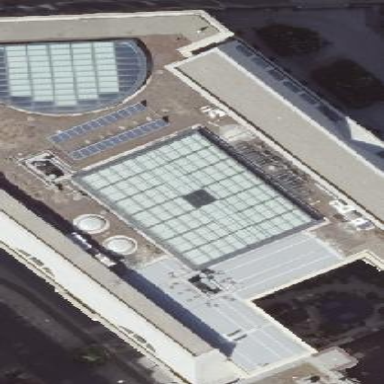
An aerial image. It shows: Government office building with flat roof.